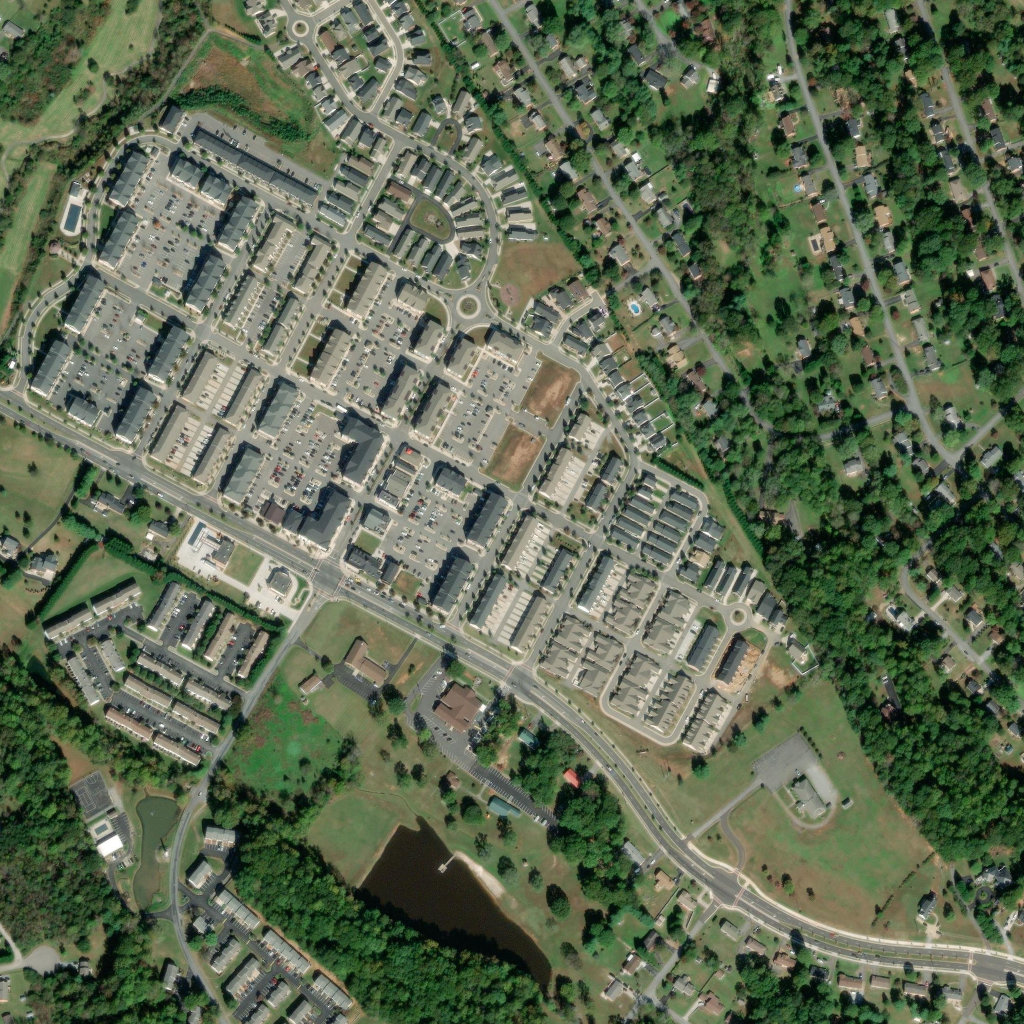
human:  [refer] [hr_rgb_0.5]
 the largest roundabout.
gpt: <box>[[43, 27, 47, 31, 0]]</box>